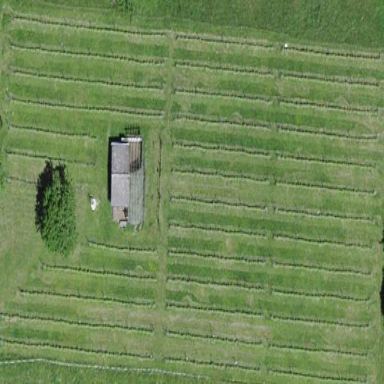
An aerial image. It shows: Vineyard with grape crops.